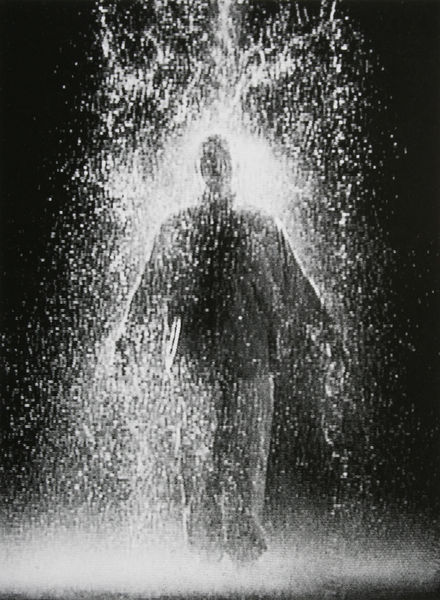
Titel: The Crossing (detail)
Künstler: Bill Viola
Schlagwörter: dunkel, kopf, mann, wasser, weiß, grau, licht, nacht, schwarz, hose, jacke, mensch, nass, mantel, wasserfall, brunnen, modern, umriss, foto, regen, schwarz-weiss, spritzen, dusche, tropfen, guß, wassertropfen, silhoulette